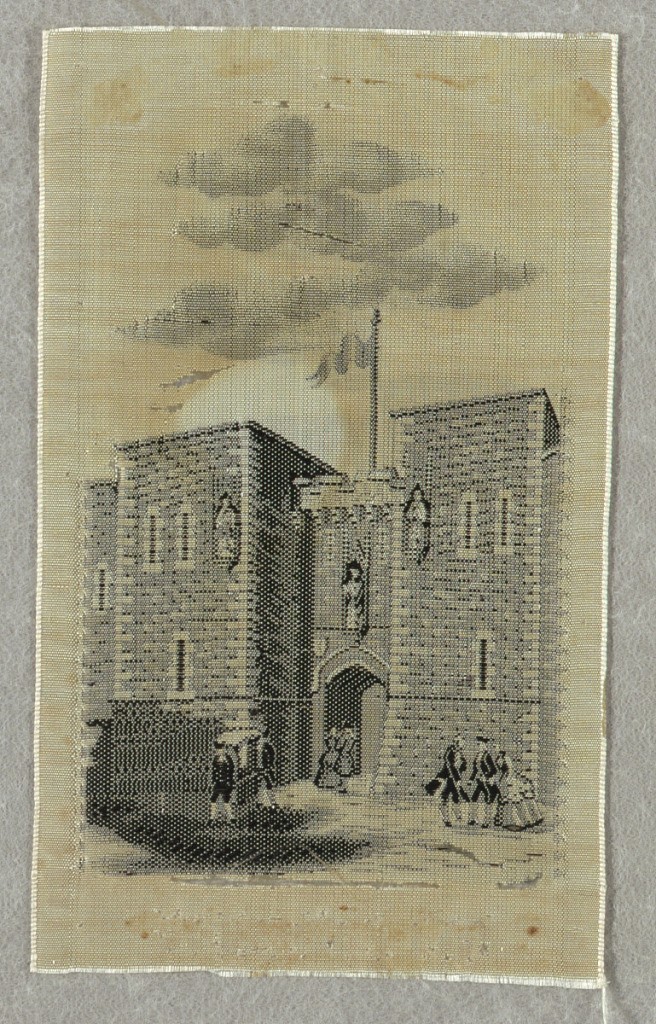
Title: Picture
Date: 1870–1890
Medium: silk Technique: plain weave with supplementary weft brocade
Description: Picture woven in black and grey depicts a medieval gate and fortress with figures in the foreground in eighteenth-century attire.